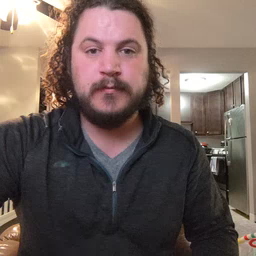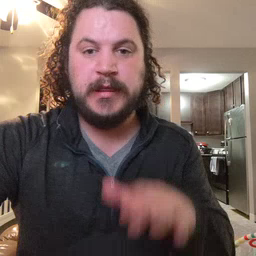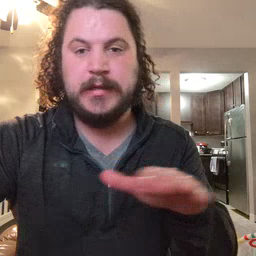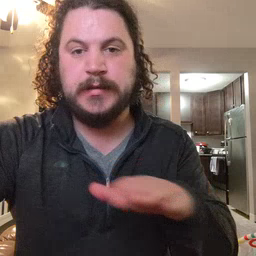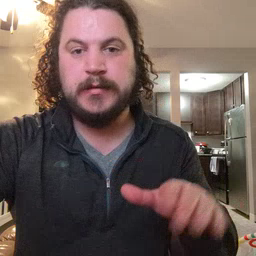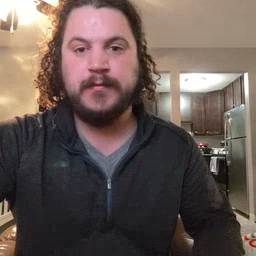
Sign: clean